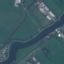
Label: River